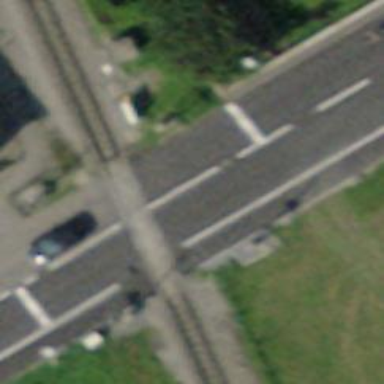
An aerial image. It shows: Railway level crossing.